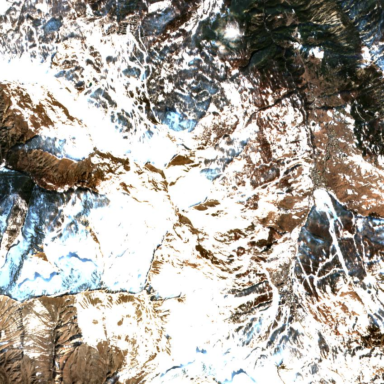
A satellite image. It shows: Area designated for winter sports.